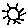
Label: sun